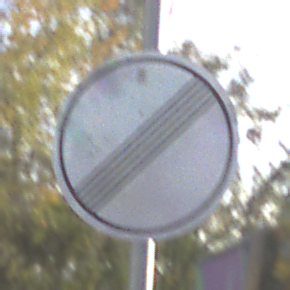
Verkehrszeichen: EndeSaemtlicherBegrenzungen
Umgebung: Outdoor, Urban
Tageszeit: MorningAfternoon
Wetter: PartlyCloudy
Licht: Natural
Jahreszeit: NotSpecified
Kontrast: MediumContrast